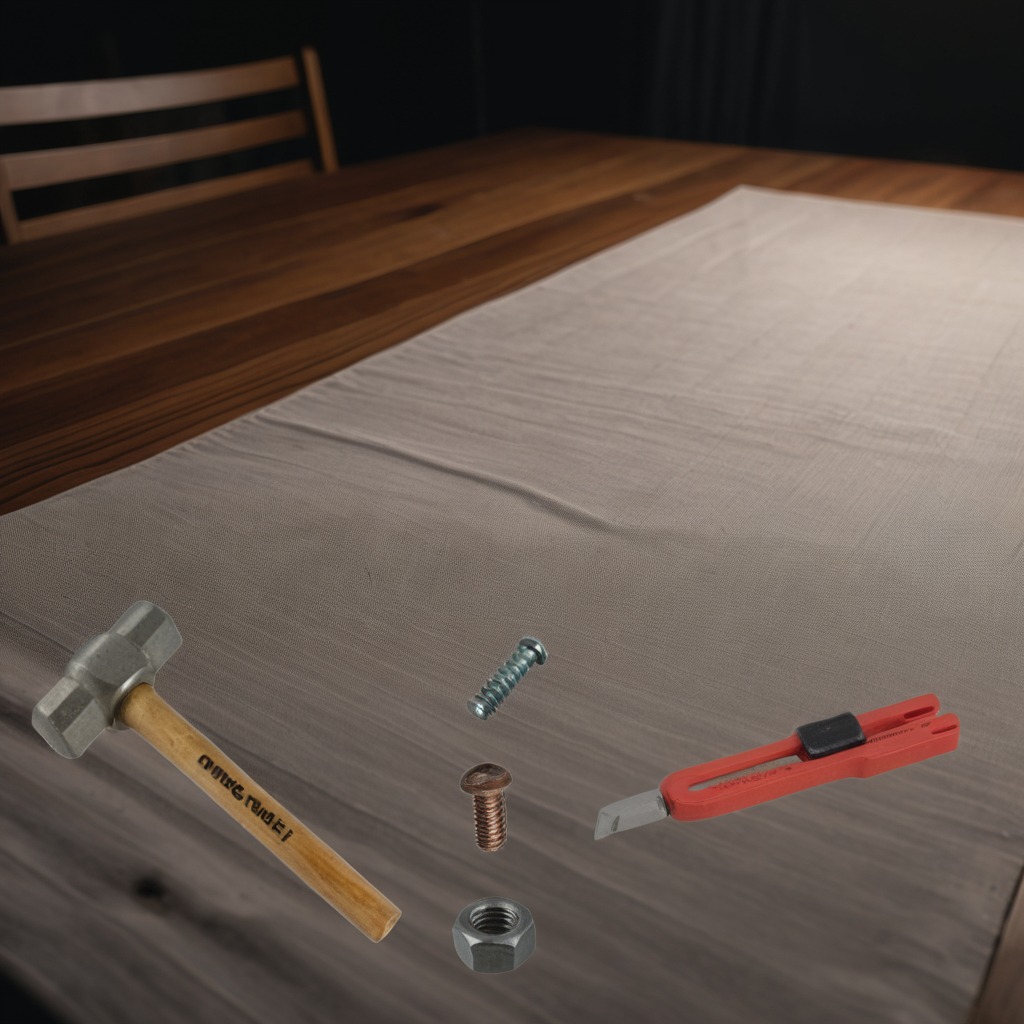
A utility knife, a metal machine screw, a hammer, a coiled metal spring, and a metal nut are lying on the wooden table.